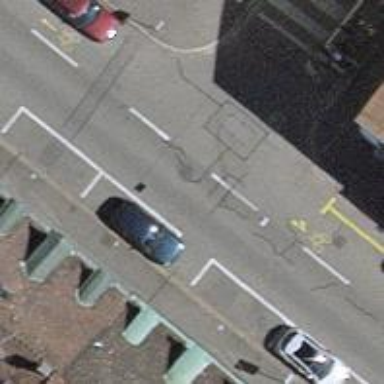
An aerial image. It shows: Asphalt road designated as living street.